三年级 · 算术

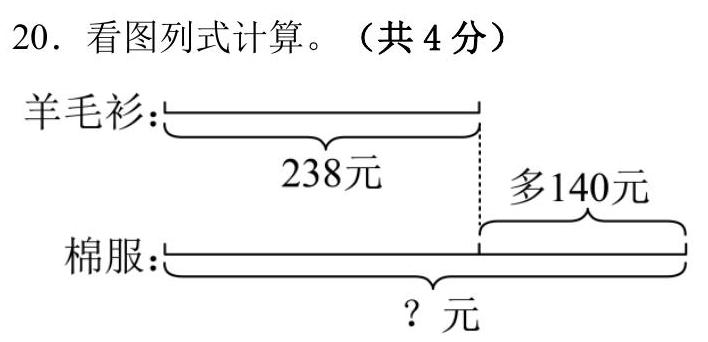
答案: 378 元

【分析】羊毛衫 238 元，棉服比羊毛衫多 140 元，羊毛衫的价钱加 140 元即等于棉服的价钱, 据此即可解答。

【详解】 $238+140=378 （$ 元 $)$
解析: ：分析：（1）由点 $\mathrm{A}$ 在抛物线上, 将 $\mathrm{A}$ 点坐标代入, 求出参数 $\mathrm{P}$, 求解即可 (2) 由于 $F(8,0)$ 是 $\triangle A B C$ 的重心, 则重心与焦点重合, 由重心坐标公式可求 $M$ 是 $B C$ 的中点。

(3) 由于线段 $\mathrm{BC}$ 的中点 $\mathrm{M}$ 不在 $x$ 轴上, 所以 $\mathrm{BC}$ 所在的直线不垂直于 $x$ 轴. 设 $\mathrm{BC}$ 所在直线的方程为: $y+4=k(x-11)(k \neq 0)$, 解出 $k$ 即可。